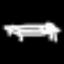
Label: bed